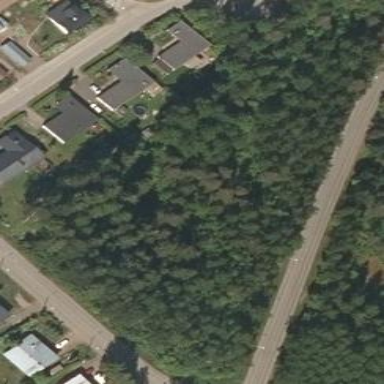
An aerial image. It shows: Evergreen needle-leaved forest.